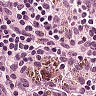
Metastatic tissue present: no